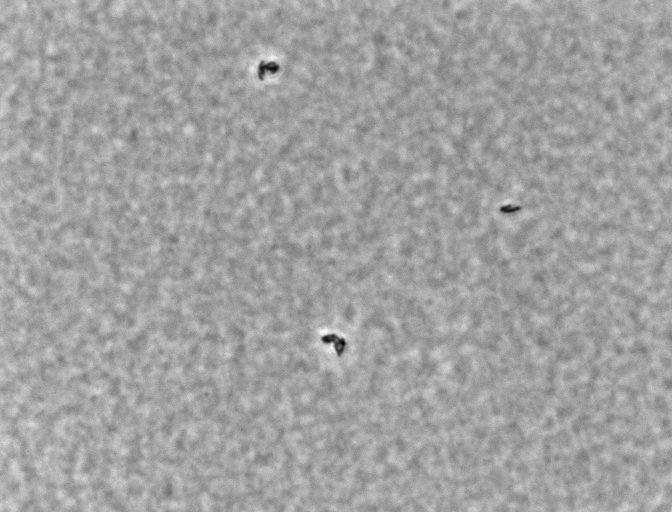
Listeria innocua